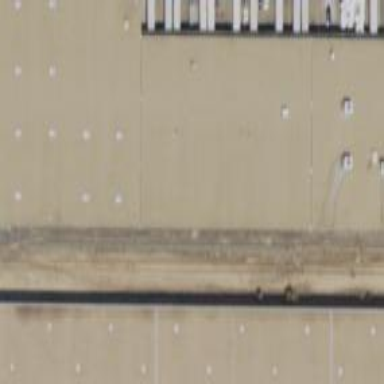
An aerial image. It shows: Warehouse building.